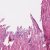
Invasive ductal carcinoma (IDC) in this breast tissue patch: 0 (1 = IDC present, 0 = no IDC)